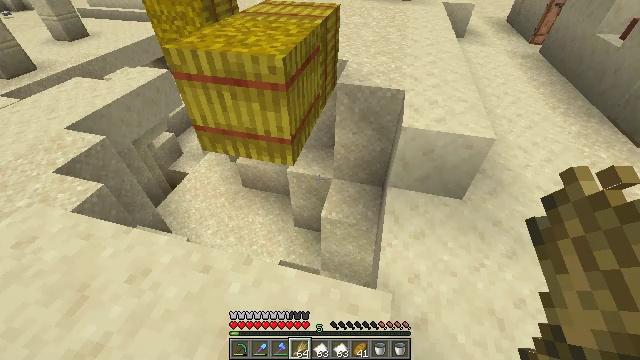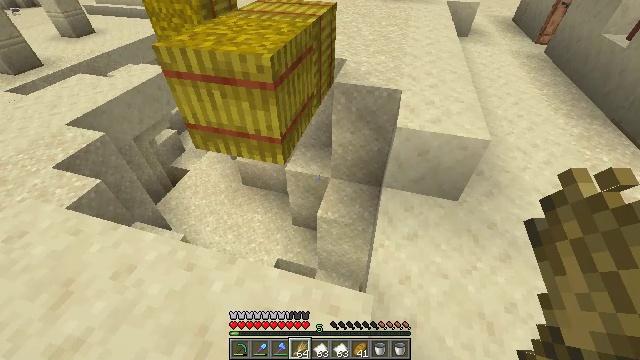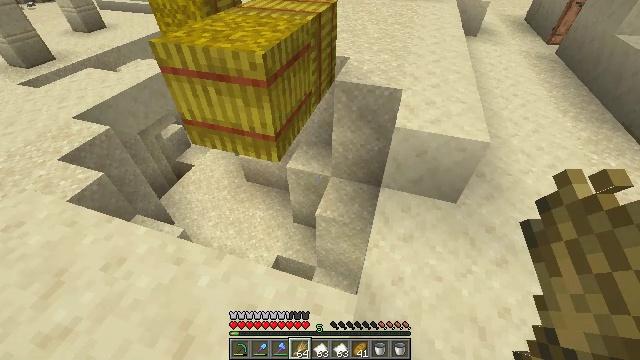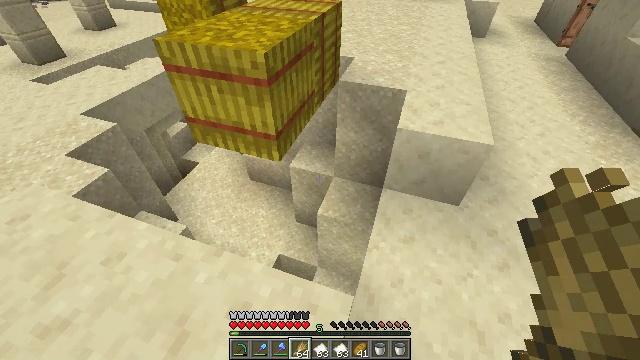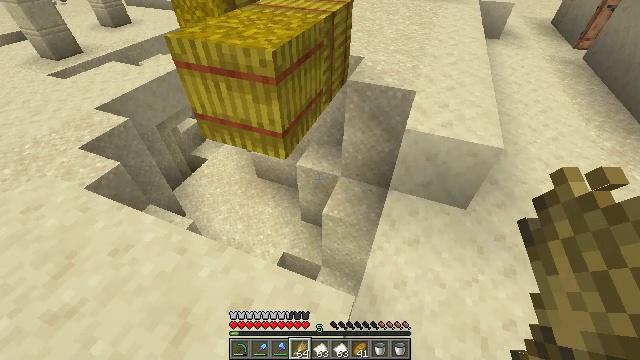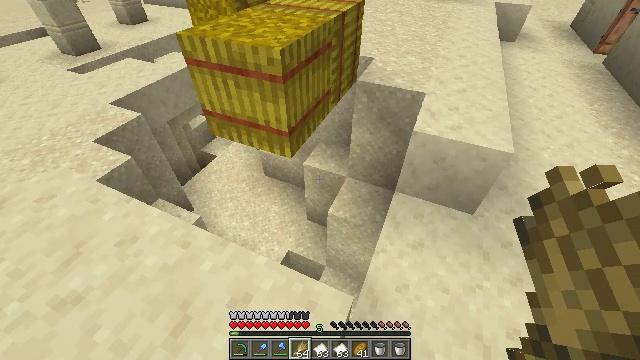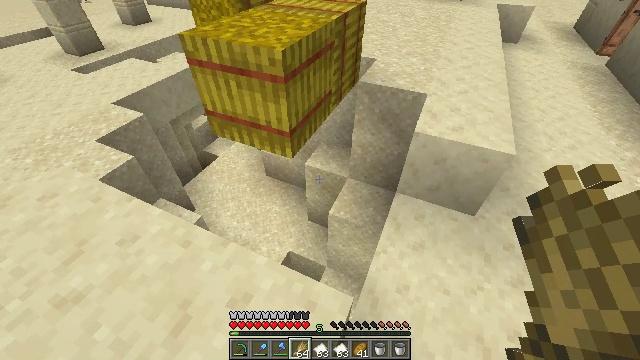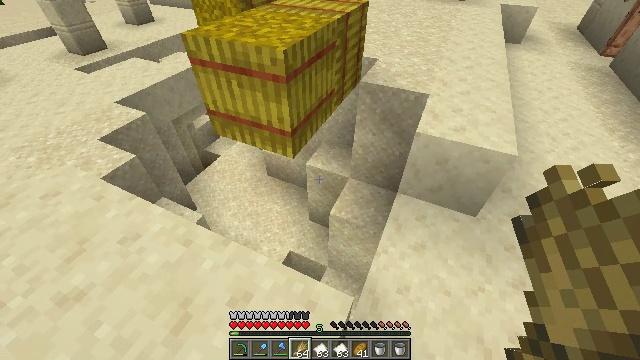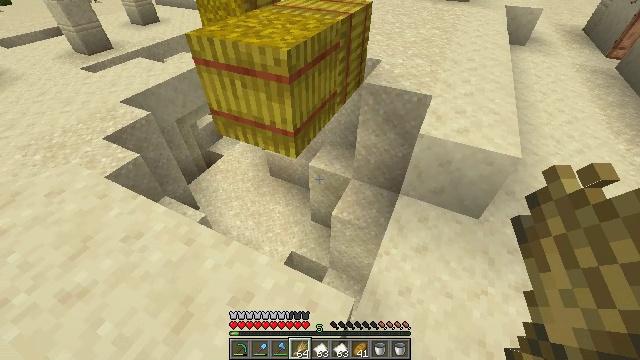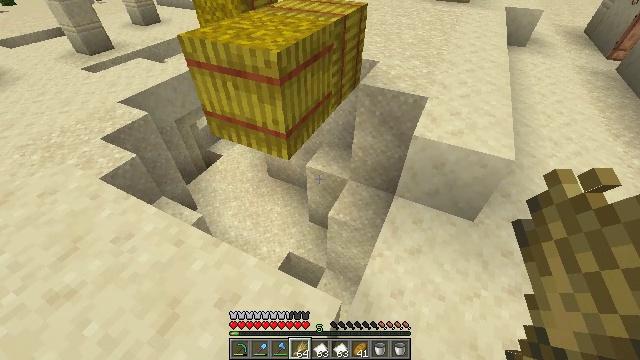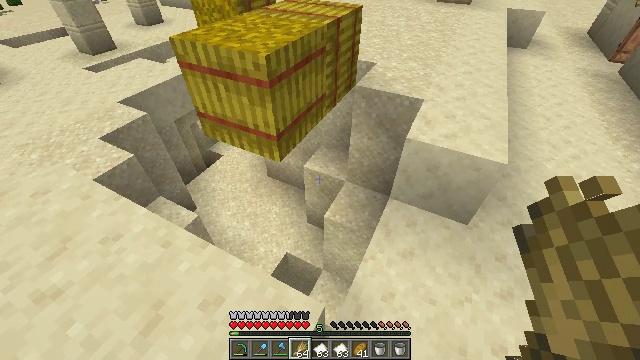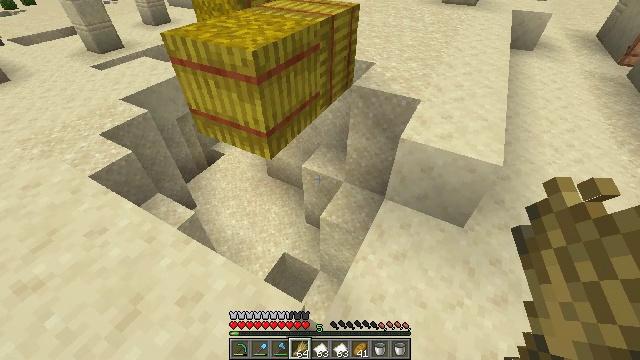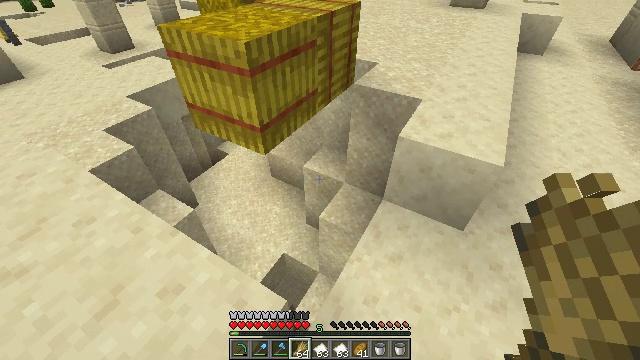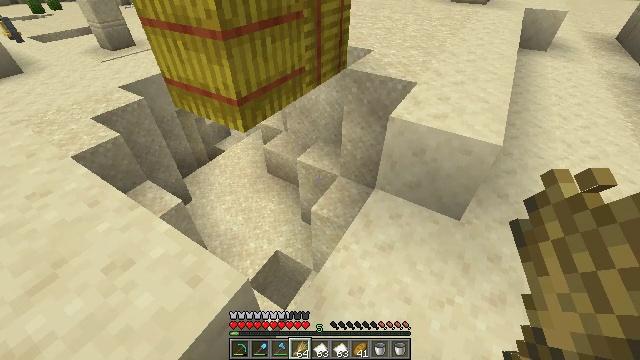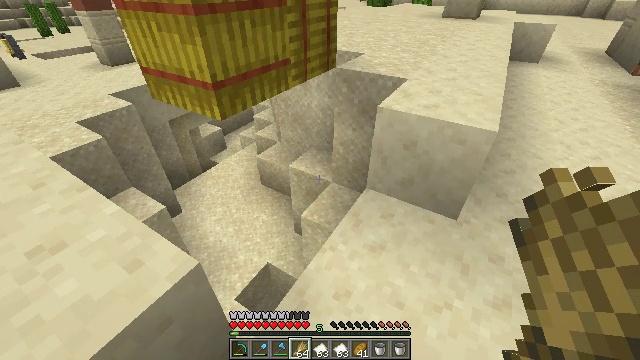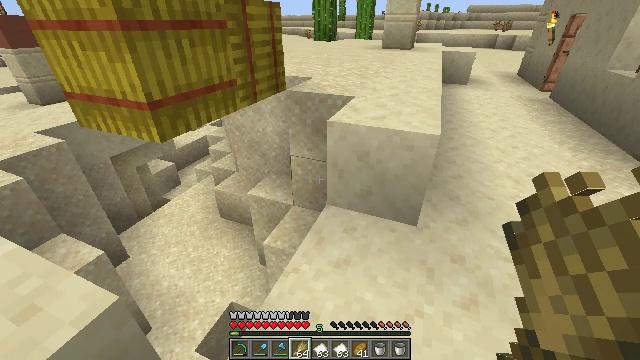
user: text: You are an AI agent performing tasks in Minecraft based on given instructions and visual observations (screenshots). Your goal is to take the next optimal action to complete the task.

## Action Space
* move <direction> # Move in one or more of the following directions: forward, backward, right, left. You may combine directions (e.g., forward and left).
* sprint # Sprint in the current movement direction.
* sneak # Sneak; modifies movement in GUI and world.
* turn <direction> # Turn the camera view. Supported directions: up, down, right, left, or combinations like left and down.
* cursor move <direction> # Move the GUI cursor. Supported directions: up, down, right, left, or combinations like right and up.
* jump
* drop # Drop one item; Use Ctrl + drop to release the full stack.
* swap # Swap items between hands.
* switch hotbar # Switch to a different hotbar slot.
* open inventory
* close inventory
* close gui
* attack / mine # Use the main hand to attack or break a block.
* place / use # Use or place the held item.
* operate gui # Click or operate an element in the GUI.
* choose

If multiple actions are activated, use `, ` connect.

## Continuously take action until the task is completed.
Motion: motion action
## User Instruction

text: Hold left click to mine smooth sandstone.
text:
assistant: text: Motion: turn left
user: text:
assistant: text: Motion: turn left
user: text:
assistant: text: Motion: turn left
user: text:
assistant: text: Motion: turn left
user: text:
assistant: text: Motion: turn left
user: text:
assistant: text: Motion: no_op
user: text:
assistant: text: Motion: no_op
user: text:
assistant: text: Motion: no_op
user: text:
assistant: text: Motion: move right
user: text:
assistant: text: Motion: move right
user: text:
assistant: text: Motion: move right, turn left
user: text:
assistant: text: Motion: move right, turn left
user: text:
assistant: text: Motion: move right
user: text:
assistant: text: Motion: move right, turn up
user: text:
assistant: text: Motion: move right, turn right and up
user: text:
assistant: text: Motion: move right, turn right and up
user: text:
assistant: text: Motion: move right, turn right and up
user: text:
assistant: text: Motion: move right, turn right
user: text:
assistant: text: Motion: no_op
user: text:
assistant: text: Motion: no_op
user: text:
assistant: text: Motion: turn right
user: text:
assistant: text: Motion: no_op
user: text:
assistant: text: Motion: no_op
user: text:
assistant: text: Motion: no_op
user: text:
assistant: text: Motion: no_op
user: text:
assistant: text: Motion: move forward
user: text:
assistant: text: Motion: move forward
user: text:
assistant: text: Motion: move forward
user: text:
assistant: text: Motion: move forward
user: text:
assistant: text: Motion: move forward